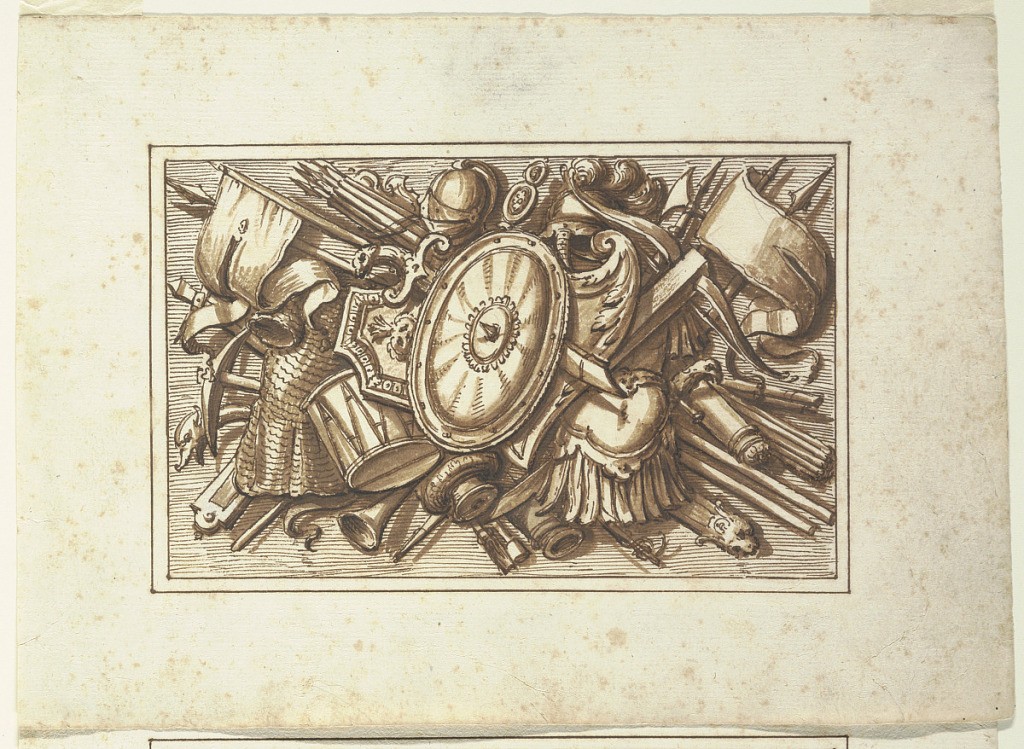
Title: One of a set of trophies of weapons of war as a decoration of a horizontal panel
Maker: Francesco Bedeschini, Italian
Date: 1675-1699
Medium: Pen, brush, sepia
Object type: Drawing
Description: The drawing has two borderlines, the background bearing horizontal lines. Intended to be engraved